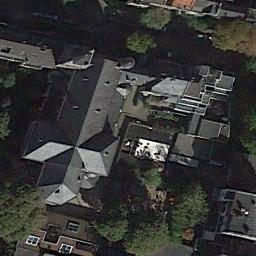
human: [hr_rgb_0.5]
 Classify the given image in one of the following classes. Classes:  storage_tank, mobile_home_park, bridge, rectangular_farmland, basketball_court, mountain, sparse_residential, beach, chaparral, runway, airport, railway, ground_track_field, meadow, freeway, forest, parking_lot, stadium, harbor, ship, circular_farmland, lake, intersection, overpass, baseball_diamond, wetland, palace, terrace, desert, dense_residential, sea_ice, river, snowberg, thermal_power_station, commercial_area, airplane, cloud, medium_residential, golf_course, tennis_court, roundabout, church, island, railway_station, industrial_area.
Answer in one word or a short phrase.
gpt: church